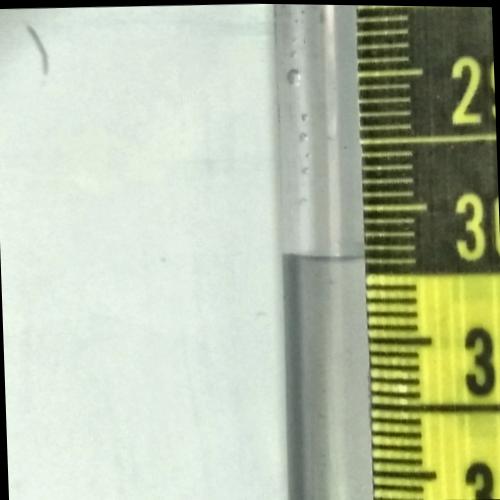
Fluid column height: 30.4 cm